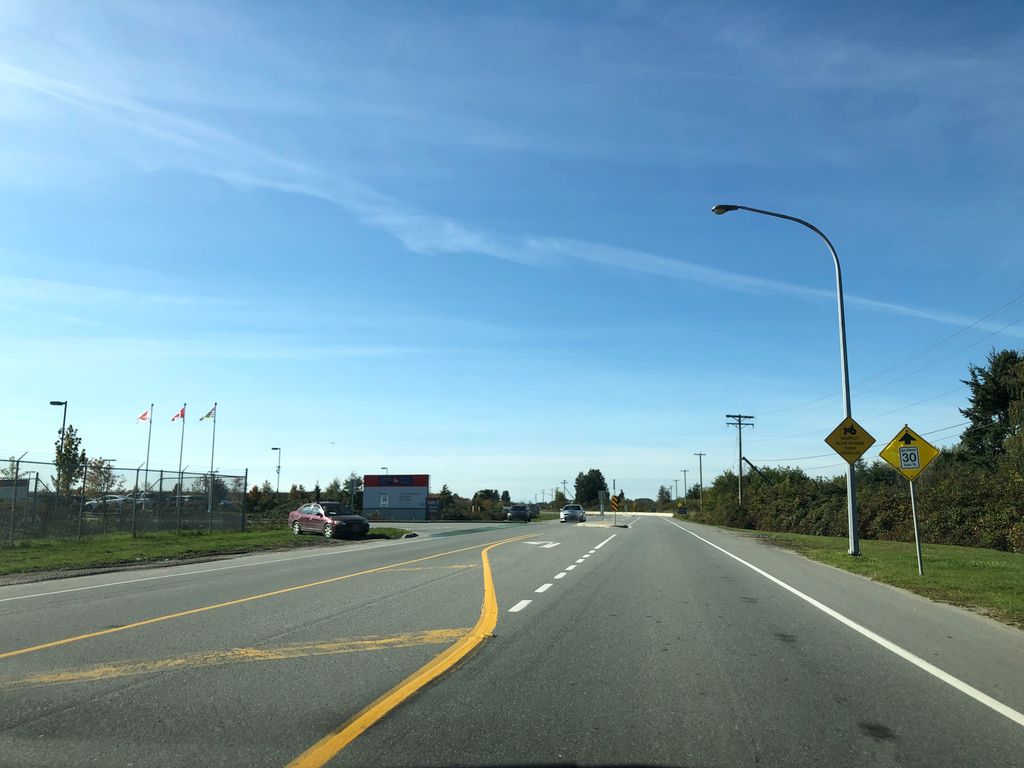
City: vancouver